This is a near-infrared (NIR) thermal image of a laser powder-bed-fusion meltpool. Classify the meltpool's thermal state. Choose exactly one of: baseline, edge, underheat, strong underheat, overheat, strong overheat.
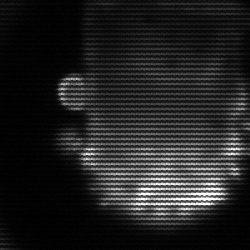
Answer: baseline